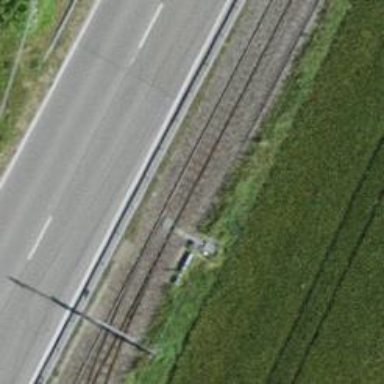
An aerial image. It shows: Railway switch.